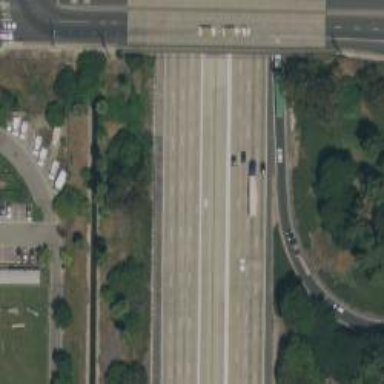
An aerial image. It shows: Motorway junction.